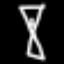
Label: hourglass